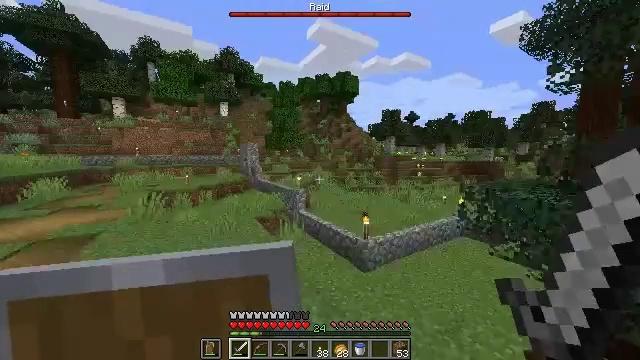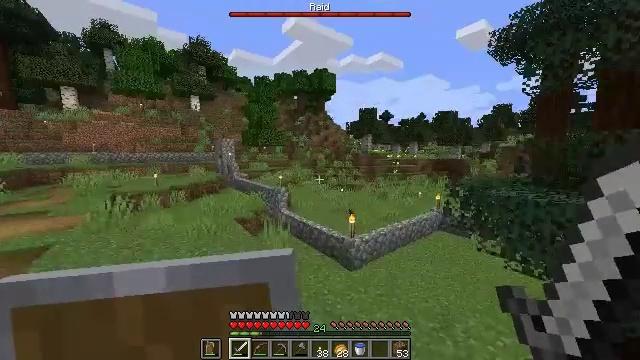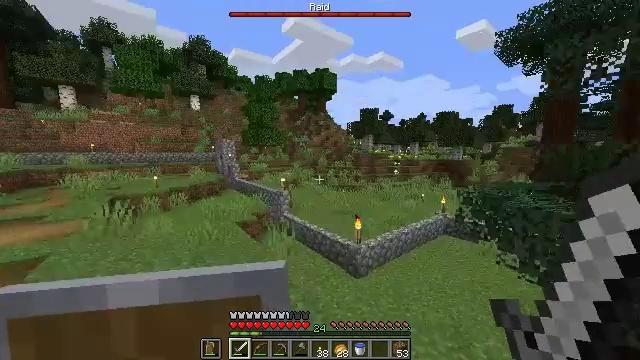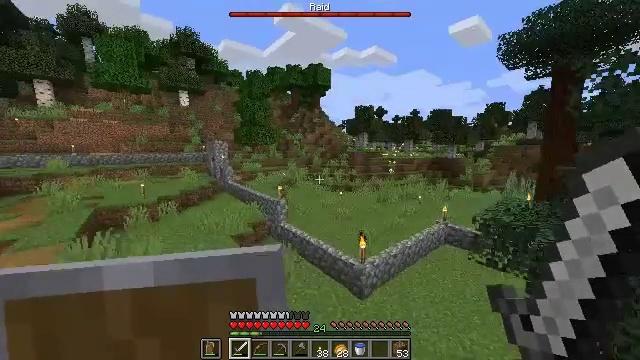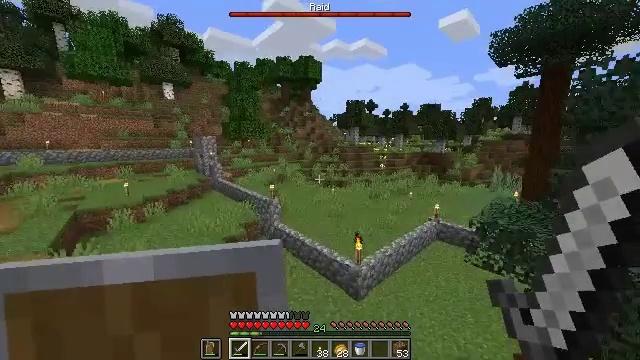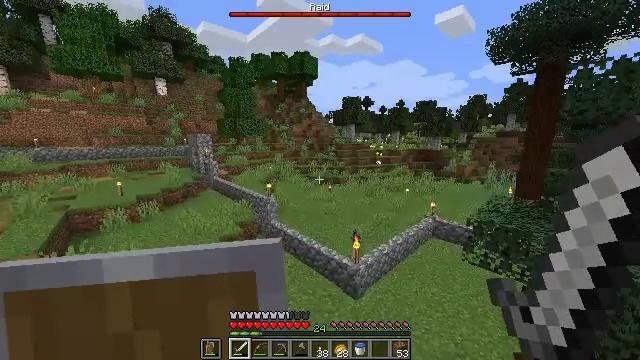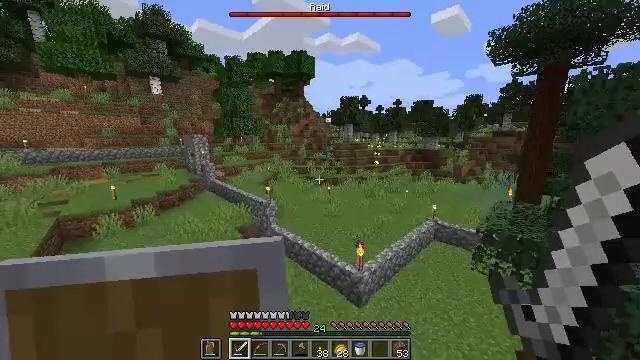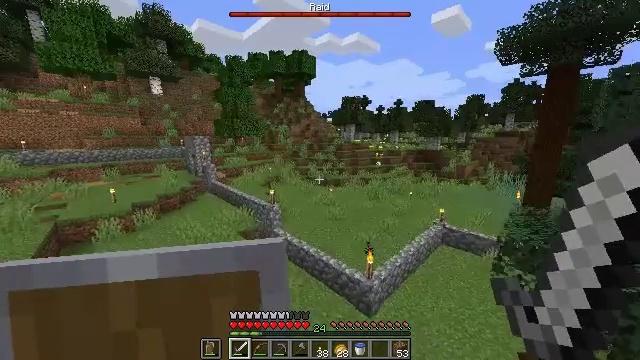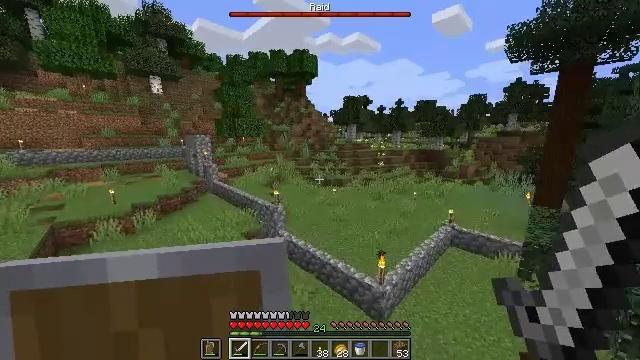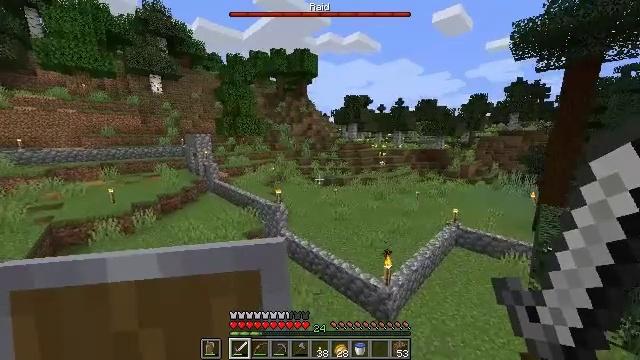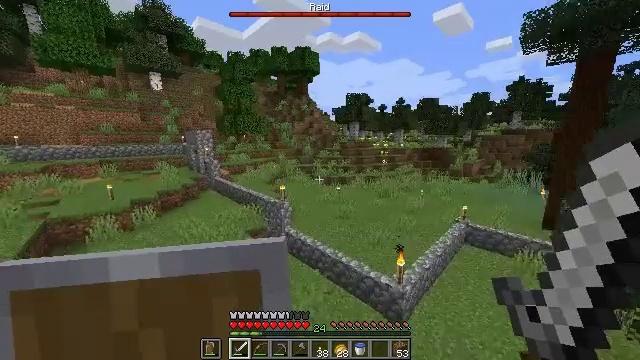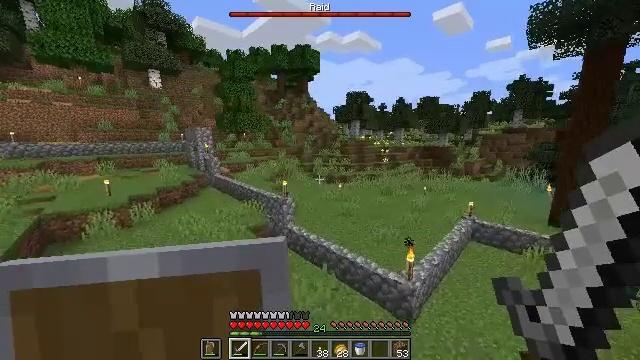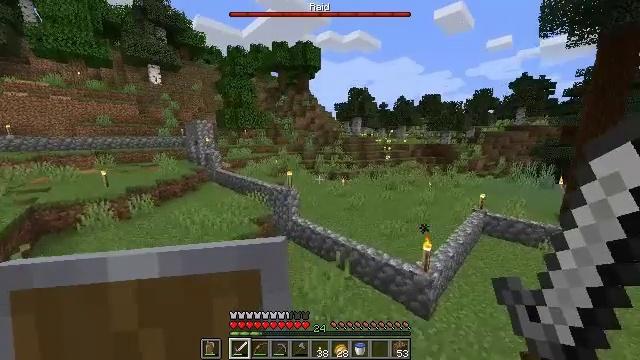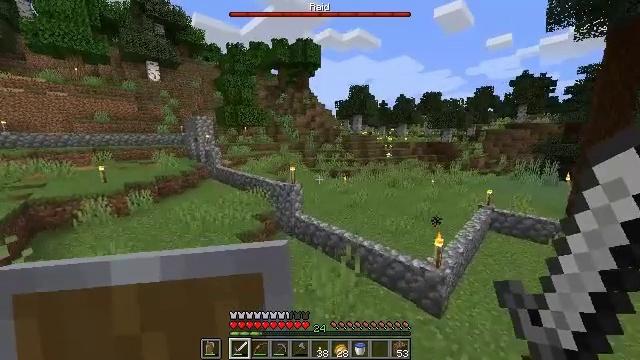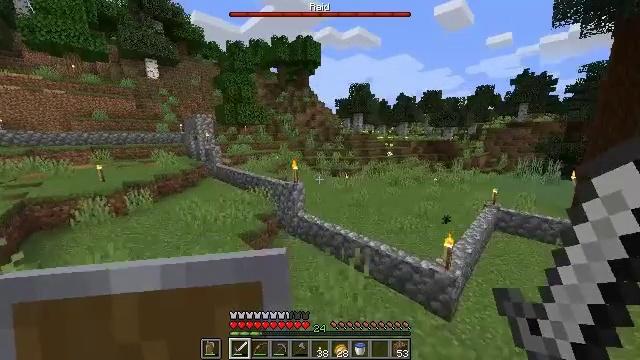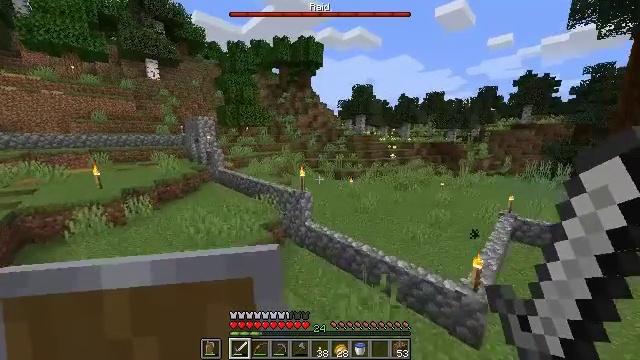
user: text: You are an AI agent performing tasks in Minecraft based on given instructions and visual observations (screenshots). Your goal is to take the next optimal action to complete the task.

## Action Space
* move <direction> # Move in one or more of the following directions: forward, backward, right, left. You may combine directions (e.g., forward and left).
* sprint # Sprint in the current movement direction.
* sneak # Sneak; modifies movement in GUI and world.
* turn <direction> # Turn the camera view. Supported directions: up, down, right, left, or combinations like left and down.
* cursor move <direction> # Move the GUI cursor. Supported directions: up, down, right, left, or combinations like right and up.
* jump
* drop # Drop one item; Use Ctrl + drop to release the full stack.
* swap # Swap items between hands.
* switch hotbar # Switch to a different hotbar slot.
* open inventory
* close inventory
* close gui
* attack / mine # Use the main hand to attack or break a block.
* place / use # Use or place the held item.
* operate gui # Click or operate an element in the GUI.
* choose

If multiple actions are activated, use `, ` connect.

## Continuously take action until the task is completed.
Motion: motion action
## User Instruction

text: Mine grass block from the ground.
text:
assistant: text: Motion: move forward and move left, turn right
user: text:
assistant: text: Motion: move forward and move left, jump
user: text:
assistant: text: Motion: move forward and move left, turn right and down, jump
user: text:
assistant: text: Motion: move forward and move left, turn right and down, jump
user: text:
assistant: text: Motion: move forward and move left, turn right
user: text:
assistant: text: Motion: move forward and move left
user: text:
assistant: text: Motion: move forward and move left
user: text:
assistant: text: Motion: move forward and move left
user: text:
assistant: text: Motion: move forward and move left
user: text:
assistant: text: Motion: move forward and move left
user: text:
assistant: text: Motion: move forward and move left
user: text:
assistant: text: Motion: move forward and move left
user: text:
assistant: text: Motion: move forward and move left
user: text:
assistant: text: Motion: move forward and move left
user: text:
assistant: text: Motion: move forward and move left, jump
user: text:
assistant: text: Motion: move forward and move left, jump
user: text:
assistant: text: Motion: move forward and move left, jump
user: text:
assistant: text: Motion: move forward and move left, jump
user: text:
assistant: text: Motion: move forward and move left, turn right, jump
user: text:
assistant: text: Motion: move forward and move left, turn right and down
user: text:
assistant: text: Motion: move forward and move left
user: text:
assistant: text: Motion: move forward and move left
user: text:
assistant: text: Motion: move forward and move left
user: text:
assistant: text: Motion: move forward and move left, turn right and down
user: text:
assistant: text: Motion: move forward and move left, turn right and down
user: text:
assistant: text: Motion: move forward and move left, turn right
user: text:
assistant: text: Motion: move forward and move left, turn right
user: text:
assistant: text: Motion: move forward and move left
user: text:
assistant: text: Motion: move forward and move left
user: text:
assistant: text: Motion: move forward and move left, turn left